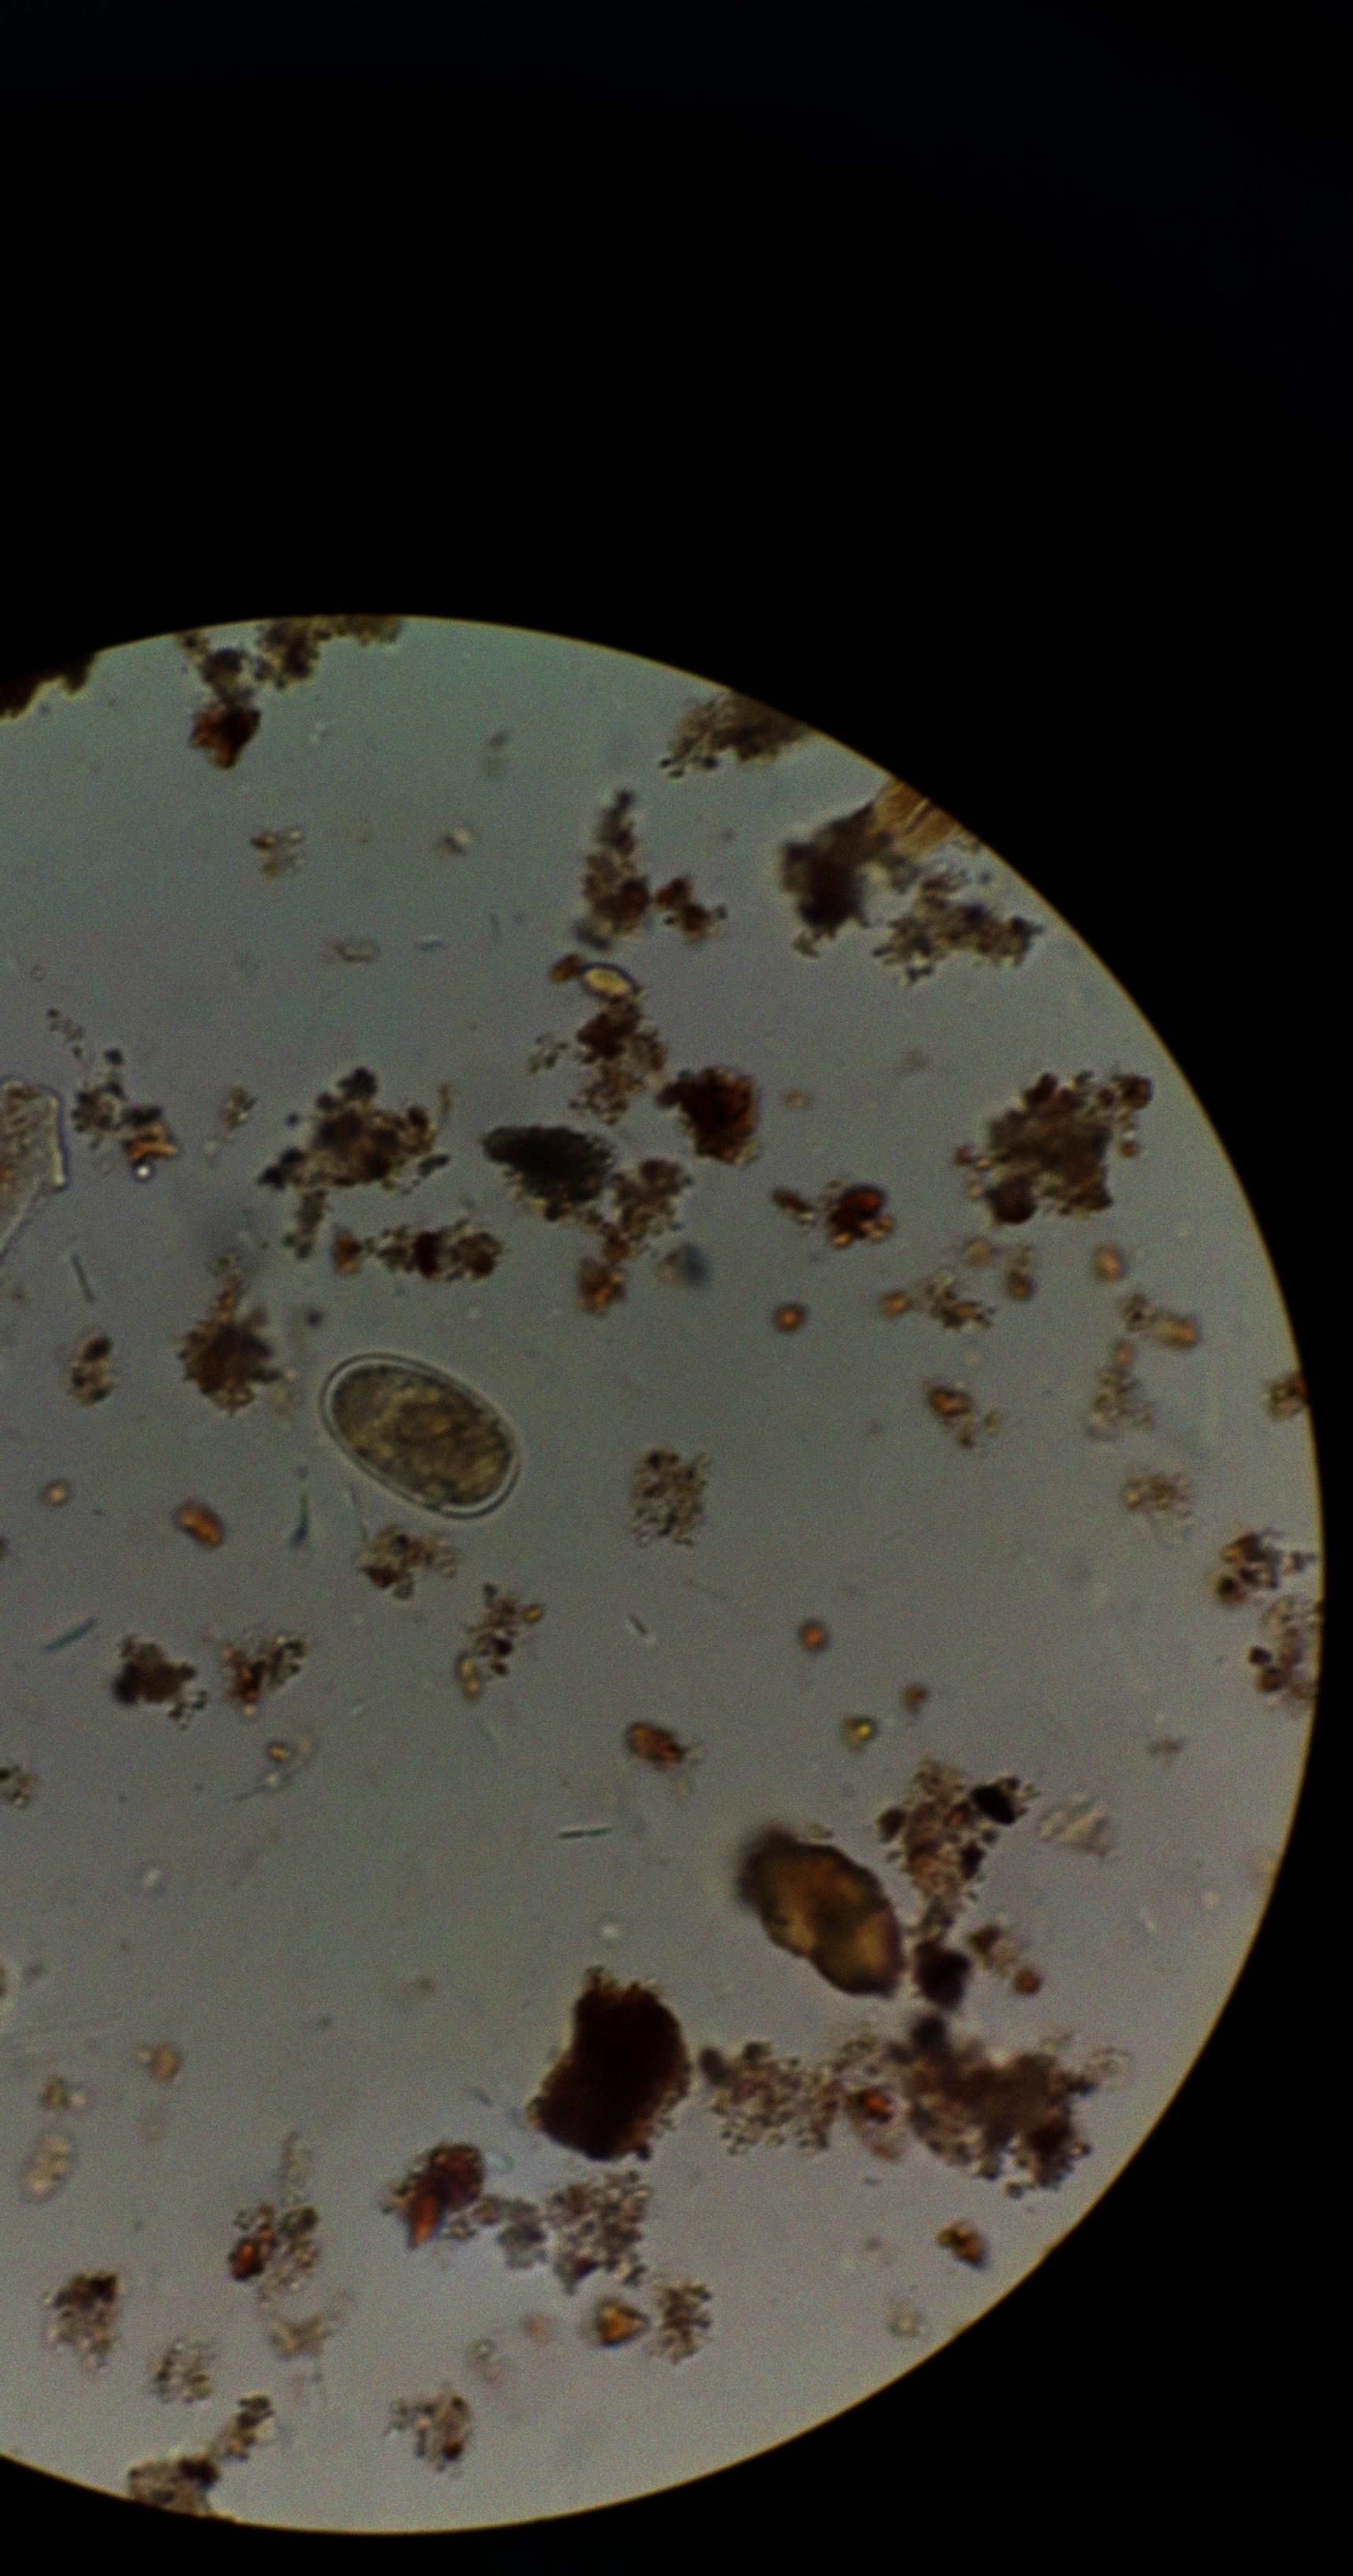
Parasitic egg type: Hookworm egg